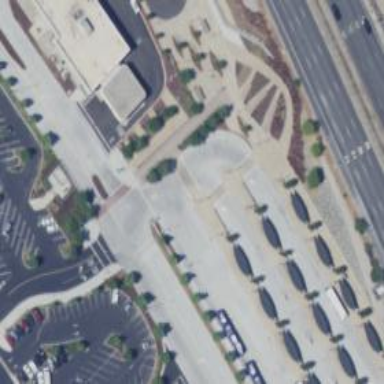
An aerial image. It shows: Busway road.